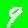
Digit: 9